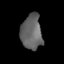
Tissue: lung
Cell type: Epithelial cells
Senescence score: 0.2158
Nuclear area (px): 722
Mean DAPI intensity: 99.73